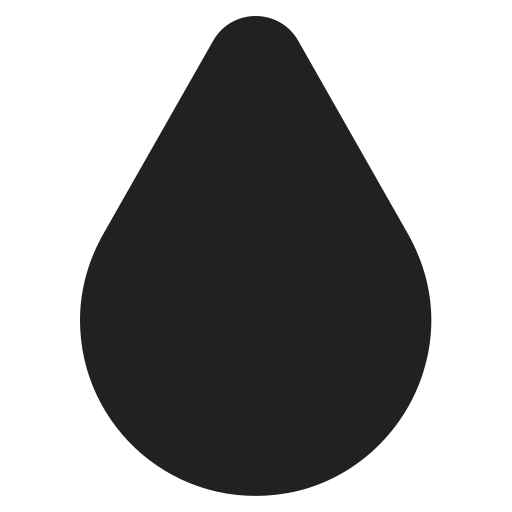
drop of blood high contrast